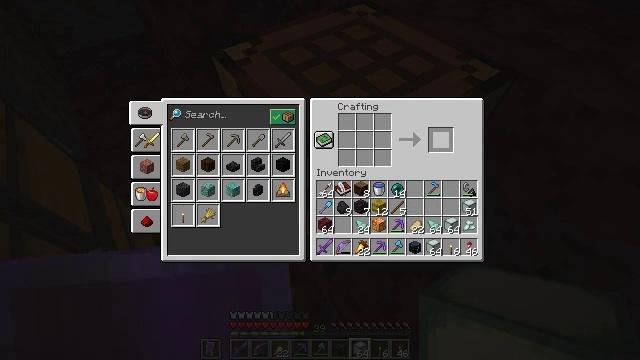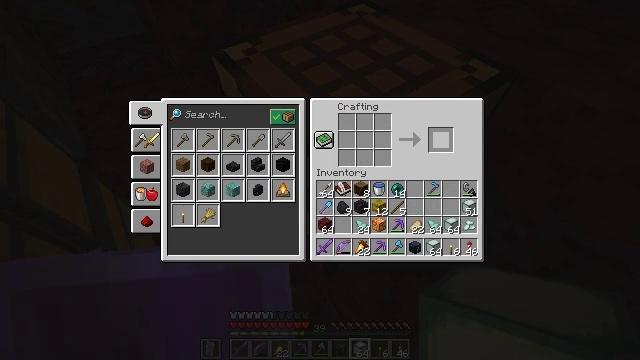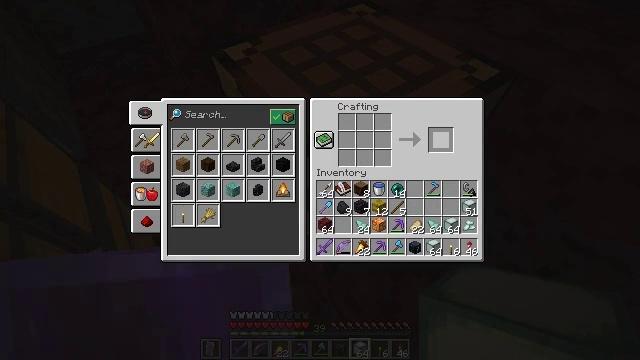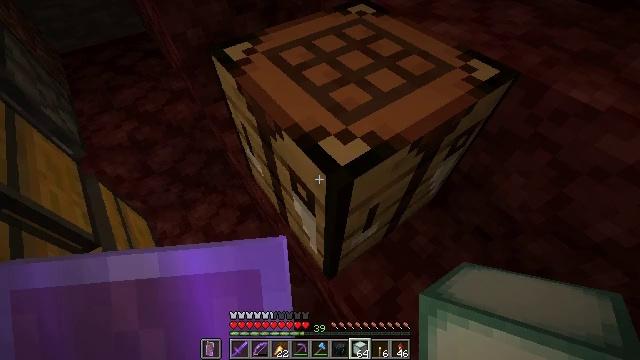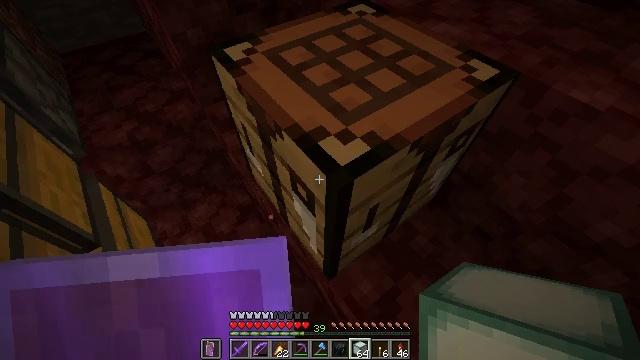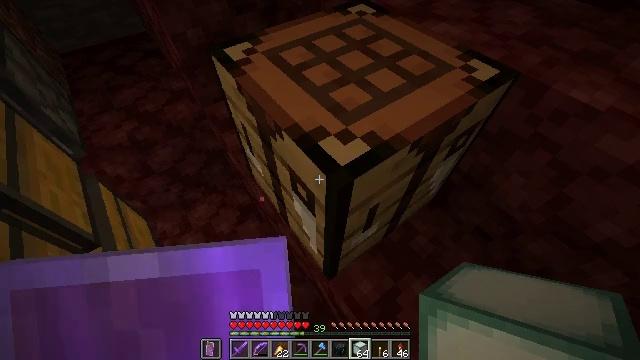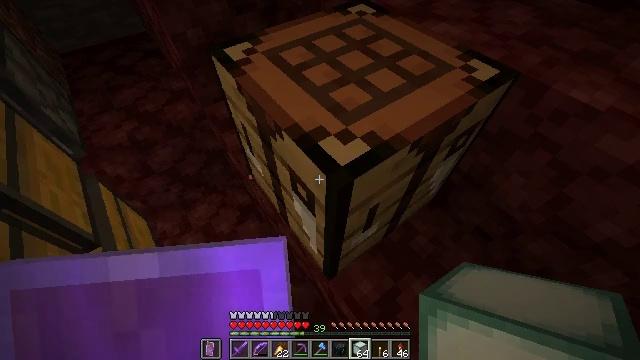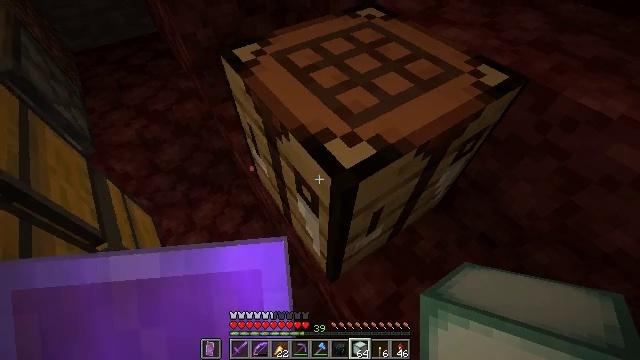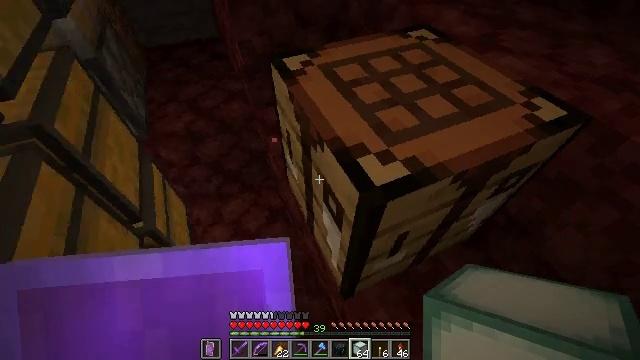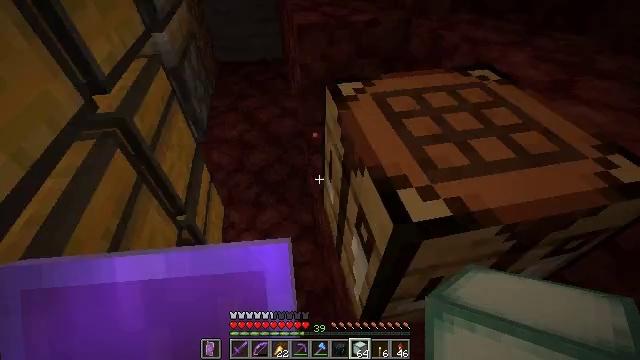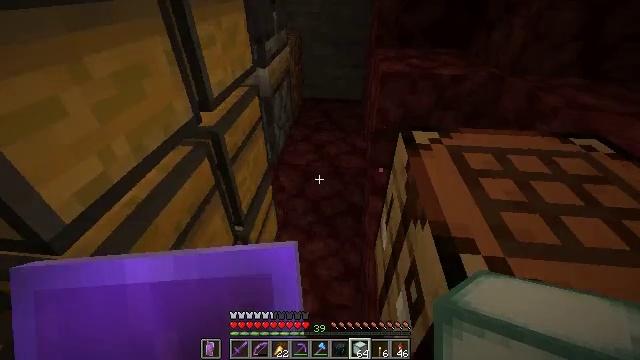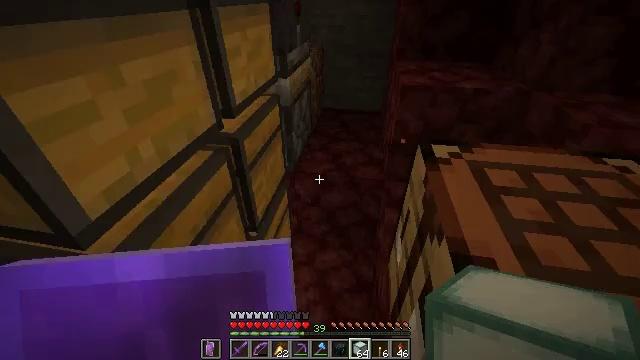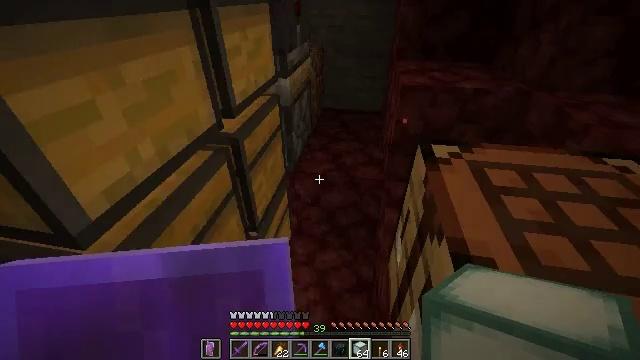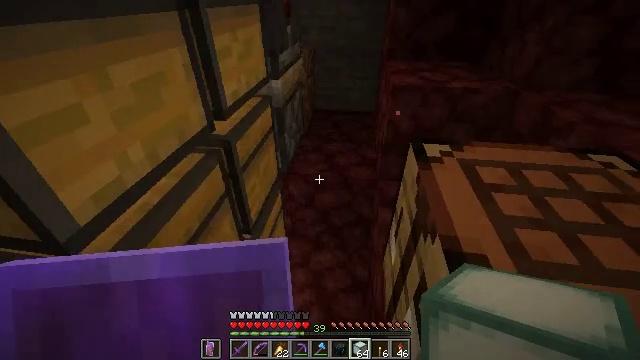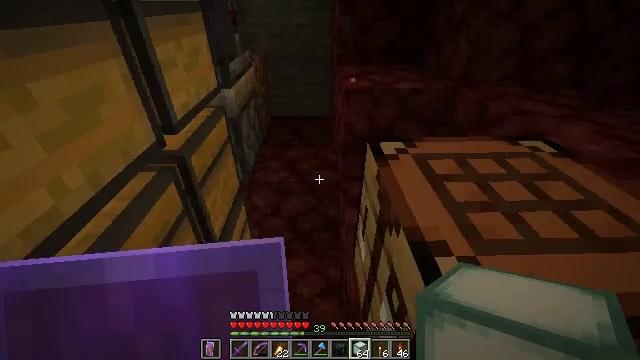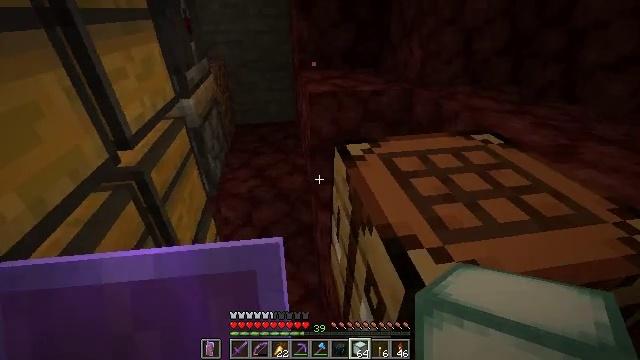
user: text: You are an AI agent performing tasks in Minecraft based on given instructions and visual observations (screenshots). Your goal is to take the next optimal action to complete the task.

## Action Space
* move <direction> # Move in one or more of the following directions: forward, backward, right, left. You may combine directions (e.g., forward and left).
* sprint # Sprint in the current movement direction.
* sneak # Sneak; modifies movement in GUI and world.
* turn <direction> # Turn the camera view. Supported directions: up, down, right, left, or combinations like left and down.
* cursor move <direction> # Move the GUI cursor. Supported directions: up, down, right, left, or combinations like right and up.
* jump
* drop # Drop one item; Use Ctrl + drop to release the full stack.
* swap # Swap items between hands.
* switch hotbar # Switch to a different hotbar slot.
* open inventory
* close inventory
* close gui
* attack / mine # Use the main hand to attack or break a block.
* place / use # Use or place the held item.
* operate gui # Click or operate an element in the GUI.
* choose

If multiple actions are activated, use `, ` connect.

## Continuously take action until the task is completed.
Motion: motion action
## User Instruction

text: Put prismarine materials in the crafting table to craft a sea lantern.
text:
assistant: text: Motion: no_op
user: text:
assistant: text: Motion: no_op
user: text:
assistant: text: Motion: no_op
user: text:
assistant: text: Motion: close gui
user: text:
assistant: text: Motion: no_op
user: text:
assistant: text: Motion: no_op
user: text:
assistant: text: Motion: turn left
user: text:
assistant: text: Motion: turn left and up
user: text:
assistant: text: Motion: turn left and up
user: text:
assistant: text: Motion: turn left and up
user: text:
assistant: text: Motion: turn left and up
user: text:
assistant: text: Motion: no_op
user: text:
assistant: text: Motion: turn right
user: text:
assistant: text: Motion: turn right and up
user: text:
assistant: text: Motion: turn right and up
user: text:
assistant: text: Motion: turn right
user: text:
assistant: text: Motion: no_op
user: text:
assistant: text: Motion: move forward, jump
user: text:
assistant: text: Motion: move forward and move right, jump
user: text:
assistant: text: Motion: move forward and move right, jump
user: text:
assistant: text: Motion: move forward and move right, turn left, jump
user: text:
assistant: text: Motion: move forward and move right, turn left and up, jump
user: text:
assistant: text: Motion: move forward and move right, turn left and up
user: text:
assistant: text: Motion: move forward and move right, turn left and up
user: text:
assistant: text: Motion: move forward and move right, turn left and up
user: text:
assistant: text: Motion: turn left and up
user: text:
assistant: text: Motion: turn left
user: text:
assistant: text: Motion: no_op
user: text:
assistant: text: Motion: no_op
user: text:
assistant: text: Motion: no_op